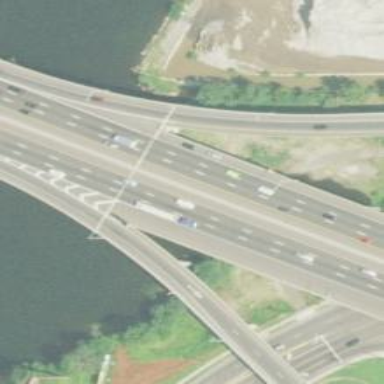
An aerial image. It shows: Bridge with asphalt surface. It is part of motorway link.